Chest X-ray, AP view. Patient: 51 years old, sex M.
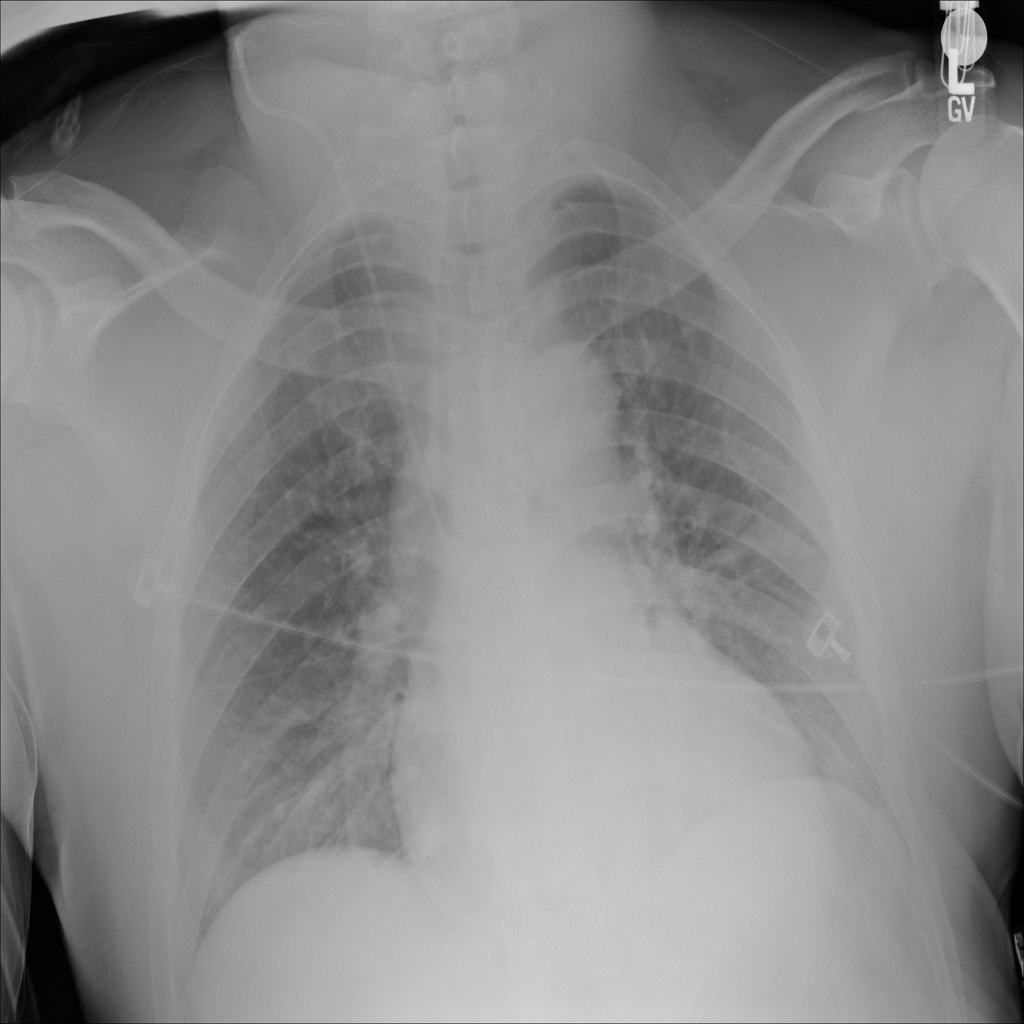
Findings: No Finding